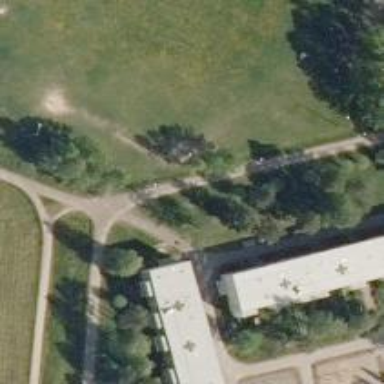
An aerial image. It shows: Disc golf tee.